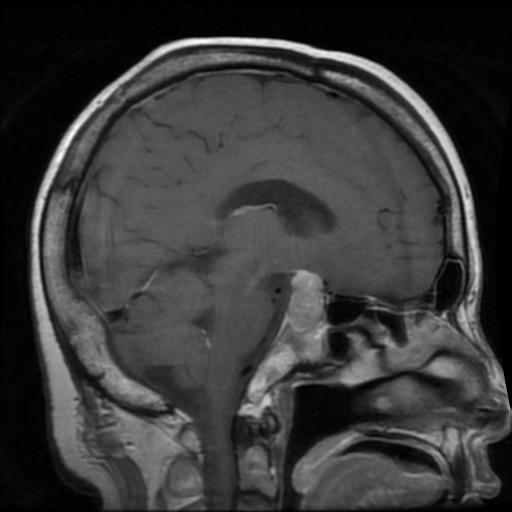
Label: pituitary